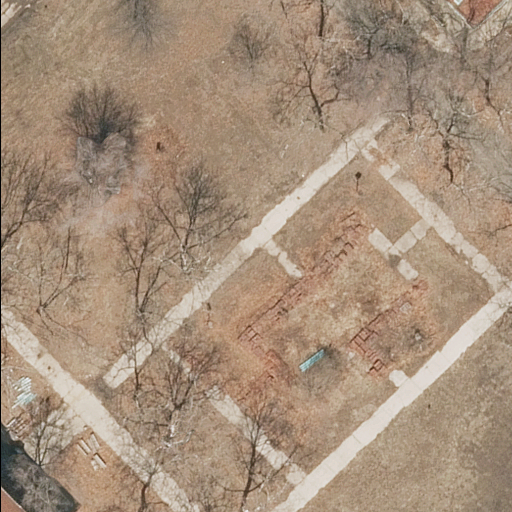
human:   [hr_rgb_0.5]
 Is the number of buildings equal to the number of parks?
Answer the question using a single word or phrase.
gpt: no

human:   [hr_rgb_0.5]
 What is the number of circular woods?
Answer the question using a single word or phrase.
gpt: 0

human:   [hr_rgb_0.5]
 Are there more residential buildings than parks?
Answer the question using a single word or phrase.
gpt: no

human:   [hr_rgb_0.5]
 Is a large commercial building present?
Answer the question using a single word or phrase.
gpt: no

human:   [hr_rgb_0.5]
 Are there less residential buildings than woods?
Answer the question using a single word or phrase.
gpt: yes

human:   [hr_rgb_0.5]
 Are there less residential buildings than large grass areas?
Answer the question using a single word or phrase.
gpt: no

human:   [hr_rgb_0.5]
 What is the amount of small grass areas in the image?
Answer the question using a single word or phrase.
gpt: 0

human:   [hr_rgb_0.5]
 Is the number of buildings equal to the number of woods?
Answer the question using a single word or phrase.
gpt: yes

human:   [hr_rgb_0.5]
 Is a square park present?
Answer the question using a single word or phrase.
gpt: no

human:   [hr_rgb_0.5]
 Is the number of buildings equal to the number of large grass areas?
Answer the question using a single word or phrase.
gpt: no

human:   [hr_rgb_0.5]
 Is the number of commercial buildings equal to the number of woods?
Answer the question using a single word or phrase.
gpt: no

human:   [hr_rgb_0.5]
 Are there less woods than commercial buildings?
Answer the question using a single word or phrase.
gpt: no

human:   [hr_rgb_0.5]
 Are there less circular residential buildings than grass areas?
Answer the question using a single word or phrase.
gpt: yes

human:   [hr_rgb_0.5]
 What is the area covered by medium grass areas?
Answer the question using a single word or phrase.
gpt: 313m2

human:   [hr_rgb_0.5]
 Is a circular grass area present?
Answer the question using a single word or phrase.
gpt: no

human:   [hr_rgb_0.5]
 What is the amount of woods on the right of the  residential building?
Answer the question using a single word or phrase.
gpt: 0

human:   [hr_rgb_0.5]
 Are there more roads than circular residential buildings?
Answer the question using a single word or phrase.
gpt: no

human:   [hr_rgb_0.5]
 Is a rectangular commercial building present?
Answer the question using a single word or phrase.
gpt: no

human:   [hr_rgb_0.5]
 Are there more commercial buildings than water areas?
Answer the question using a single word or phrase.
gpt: no

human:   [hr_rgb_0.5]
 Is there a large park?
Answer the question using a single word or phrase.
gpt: yes

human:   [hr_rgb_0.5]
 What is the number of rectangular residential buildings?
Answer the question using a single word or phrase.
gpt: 0

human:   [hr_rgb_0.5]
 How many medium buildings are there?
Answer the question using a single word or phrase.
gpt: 0

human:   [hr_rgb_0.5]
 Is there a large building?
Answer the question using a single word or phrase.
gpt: yes

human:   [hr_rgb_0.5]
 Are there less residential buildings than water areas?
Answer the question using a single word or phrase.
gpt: no

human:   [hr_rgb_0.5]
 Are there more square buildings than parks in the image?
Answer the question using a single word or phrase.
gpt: no

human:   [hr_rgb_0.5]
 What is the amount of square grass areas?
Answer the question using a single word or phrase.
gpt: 0

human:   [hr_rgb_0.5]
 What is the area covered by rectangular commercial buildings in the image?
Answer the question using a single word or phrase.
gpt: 0m2

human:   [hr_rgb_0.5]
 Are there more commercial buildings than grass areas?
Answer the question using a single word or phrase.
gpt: no

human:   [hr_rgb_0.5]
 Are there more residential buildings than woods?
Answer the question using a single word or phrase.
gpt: no

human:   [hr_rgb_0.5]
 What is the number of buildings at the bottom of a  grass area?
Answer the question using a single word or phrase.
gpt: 1

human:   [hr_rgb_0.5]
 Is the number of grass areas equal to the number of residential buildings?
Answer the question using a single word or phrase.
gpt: no

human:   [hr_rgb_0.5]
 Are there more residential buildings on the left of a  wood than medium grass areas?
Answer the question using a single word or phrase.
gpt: no

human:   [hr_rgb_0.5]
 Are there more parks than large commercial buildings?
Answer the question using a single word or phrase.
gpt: yes

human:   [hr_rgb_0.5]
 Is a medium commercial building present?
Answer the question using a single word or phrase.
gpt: no

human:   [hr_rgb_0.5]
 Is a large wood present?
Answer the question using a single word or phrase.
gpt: yes

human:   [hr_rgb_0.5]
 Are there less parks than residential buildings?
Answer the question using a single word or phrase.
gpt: no